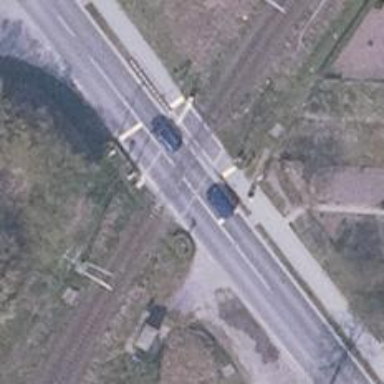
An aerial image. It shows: Railway crossing.